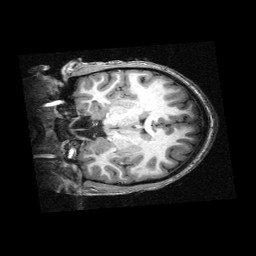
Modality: T1w
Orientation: coronal
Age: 11
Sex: female
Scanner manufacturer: siemens
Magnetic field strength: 3 T
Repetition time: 2.3 s
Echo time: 0.00336 s